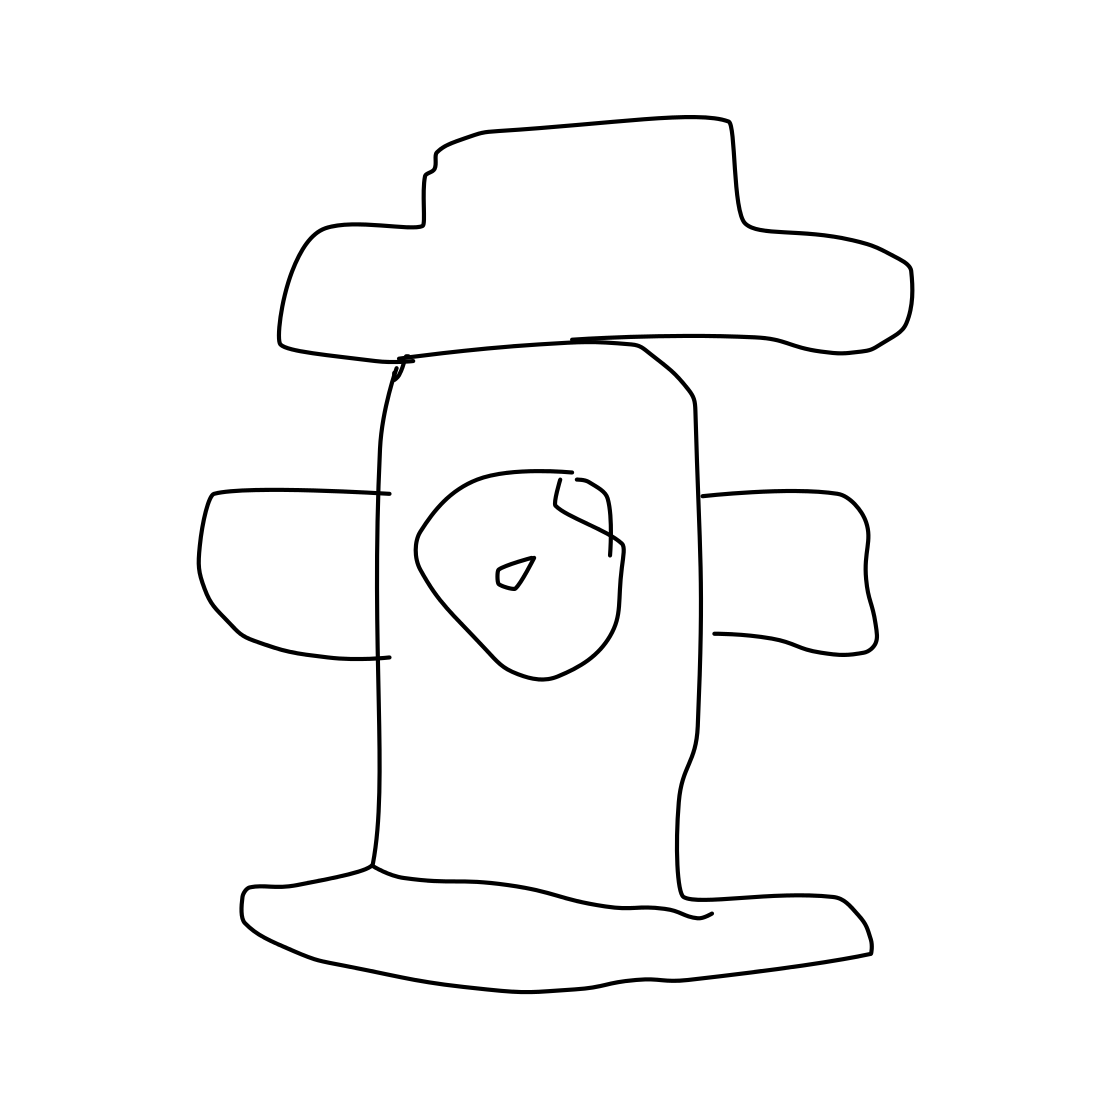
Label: fire hydrant